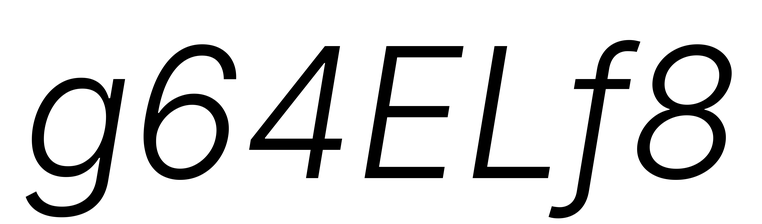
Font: Inter-Italic_Light_Italic